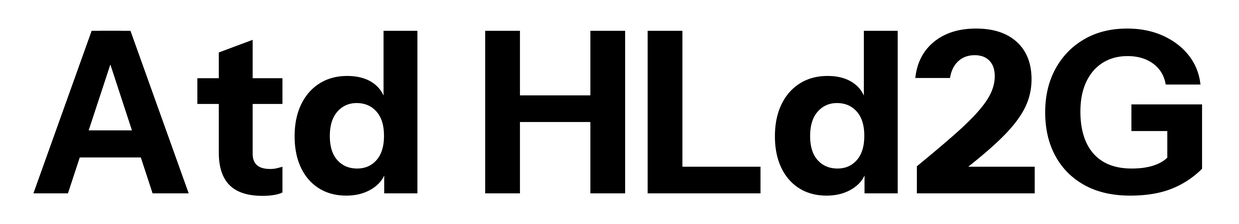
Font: InstrumentSans_Bold